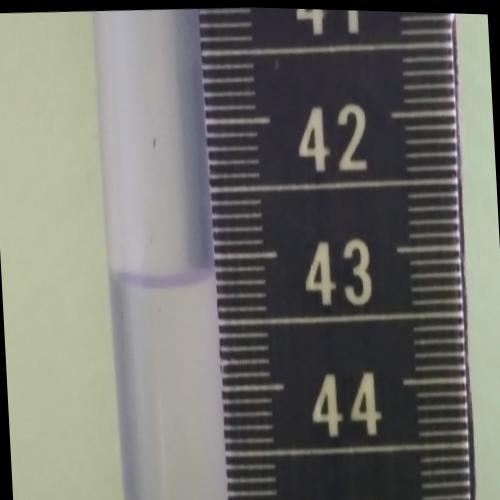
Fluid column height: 43.2 cm